Frequency: 95000
Velocity: 0,2945
Power: 2
Pulse duration: 0,0000001
Pass count: 1
Magnification: 10
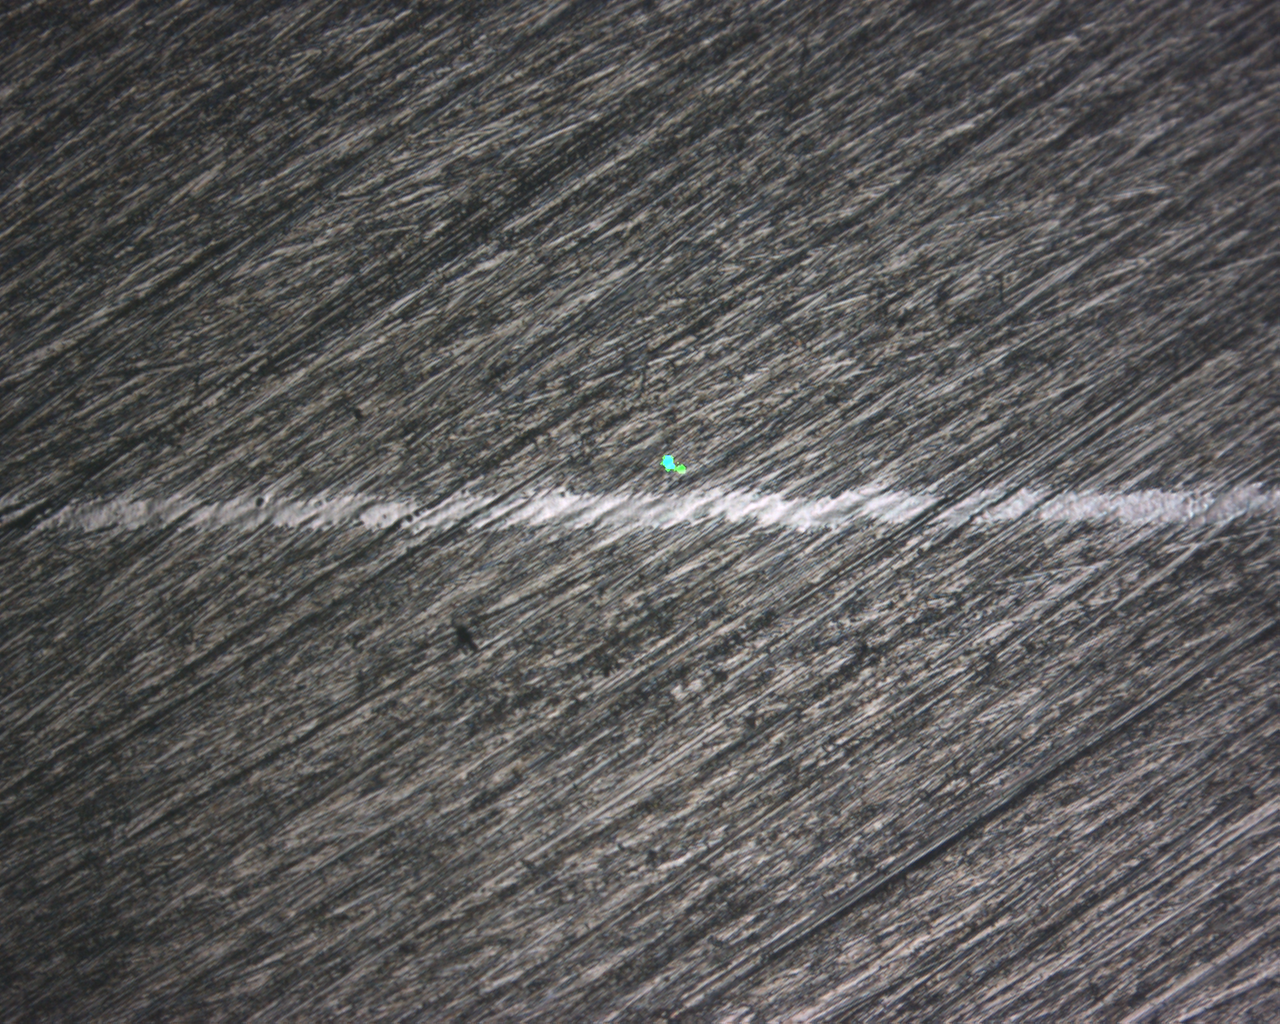
Measured width: 107.3674
Other width: 5.682